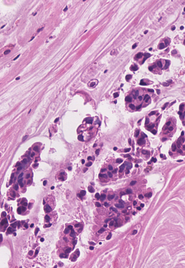
Tumor epithelial tissue: yes
Tumor-associated stroma tissue: no
Normal tissue: no